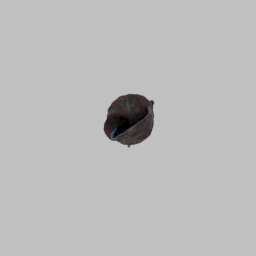
Label: animals